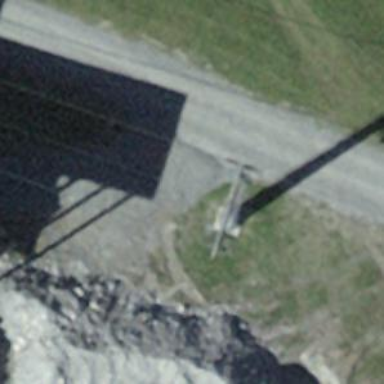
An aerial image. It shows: Pylon used for aerialway.